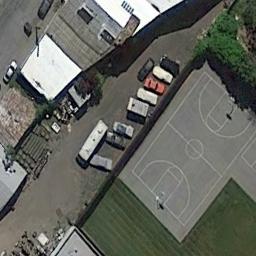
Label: basketball_court